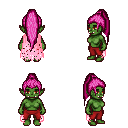
a pixel art fantasy rpg character, female body template, orc, green skin, pink tattered cape, red pants, pink extra-long topknot hairstyle, four views (front, back, left, right), 2x2 character sprite sheet, small pixel art, hard edges, no anti-aliasing